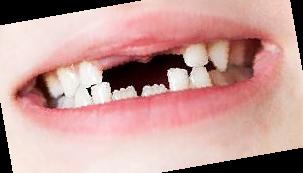
Condition: hypodontia